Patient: sex F, age 43
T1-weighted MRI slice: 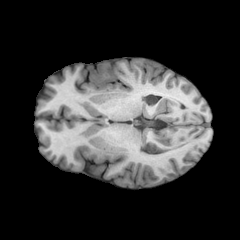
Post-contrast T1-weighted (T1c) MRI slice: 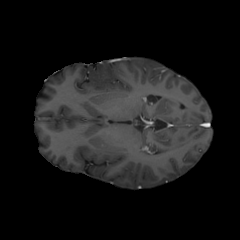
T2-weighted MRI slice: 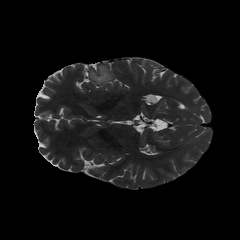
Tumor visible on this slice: yes
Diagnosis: Oligodendroglioma, IDH-mutant, 1p/19q-codeleted
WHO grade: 2